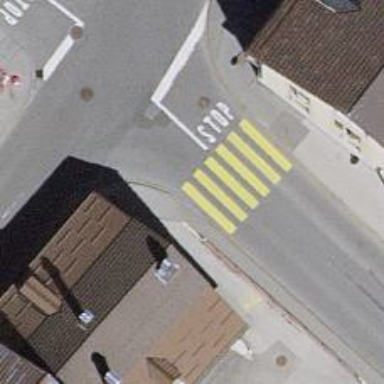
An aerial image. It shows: Marked crossing on the road.